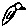
Label: bird